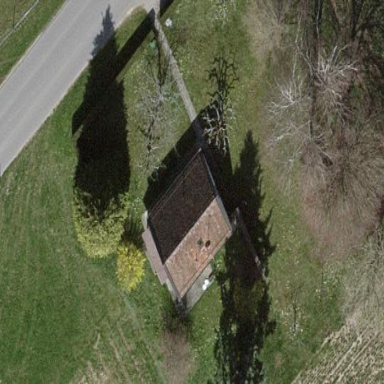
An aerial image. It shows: Simple house.